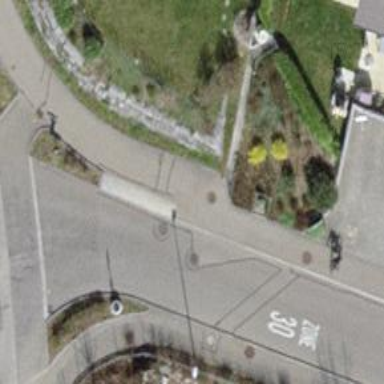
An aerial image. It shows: Sidewalk.